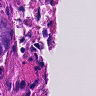
Metastatic tissue present: yes